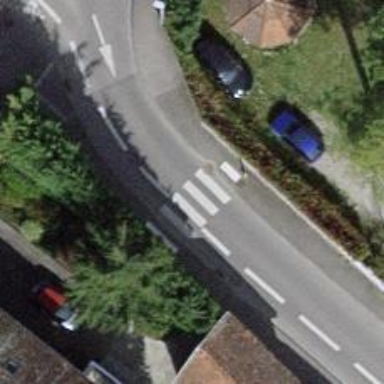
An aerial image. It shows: Uncontrolled zebra crossing on the road.